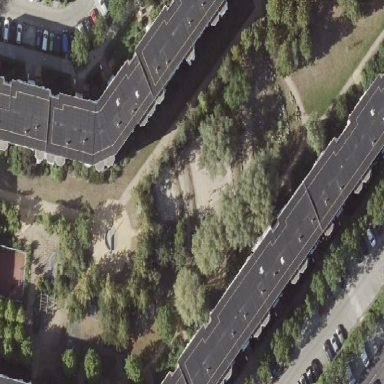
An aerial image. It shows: Playground area for leisure land.